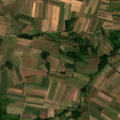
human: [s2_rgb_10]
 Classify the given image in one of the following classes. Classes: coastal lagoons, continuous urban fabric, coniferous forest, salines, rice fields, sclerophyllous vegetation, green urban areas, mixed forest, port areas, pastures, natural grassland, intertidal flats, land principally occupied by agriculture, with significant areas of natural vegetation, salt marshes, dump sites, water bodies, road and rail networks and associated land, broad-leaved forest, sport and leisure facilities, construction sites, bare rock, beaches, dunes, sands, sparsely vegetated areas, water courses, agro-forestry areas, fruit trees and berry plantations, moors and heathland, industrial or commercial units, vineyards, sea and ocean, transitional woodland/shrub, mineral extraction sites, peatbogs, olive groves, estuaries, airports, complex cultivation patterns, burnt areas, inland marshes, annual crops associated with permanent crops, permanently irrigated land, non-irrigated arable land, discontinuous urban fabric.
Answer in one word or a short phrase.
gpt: complex cultivation patterns, land principally occupied by agriculture, with significant areas of natural vegetation